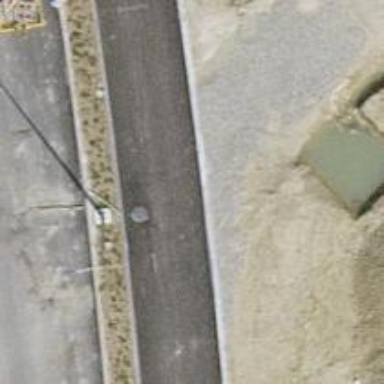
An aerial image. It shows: Asphalt sidewalk along cycleway.